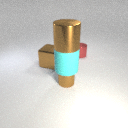
large cyan rubber cylinder above small brown metal cylinder